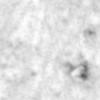
Label: no_change